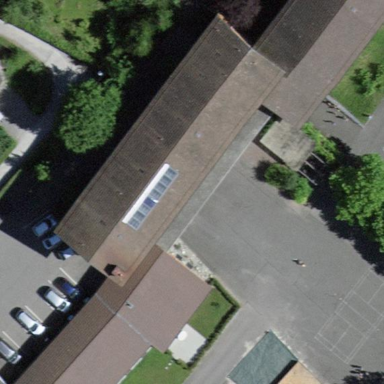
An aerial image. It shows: School building.